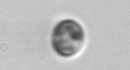
Label: Thalassiosira